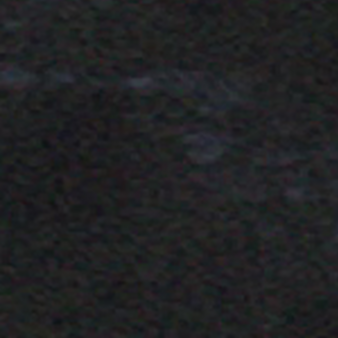
Label: other